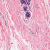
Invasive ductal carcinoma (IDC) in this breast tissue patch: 0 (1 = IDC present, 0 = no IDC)